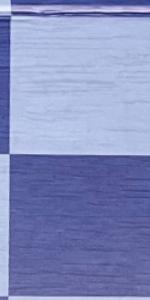
Label: Empty